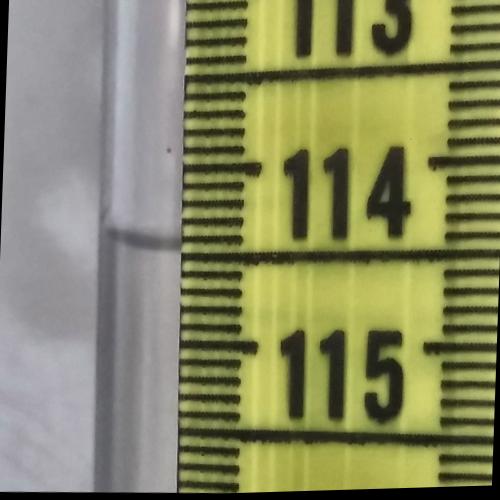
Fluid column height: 114.5 cm